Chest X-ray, PA view. Patient: 61 years old, sex F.
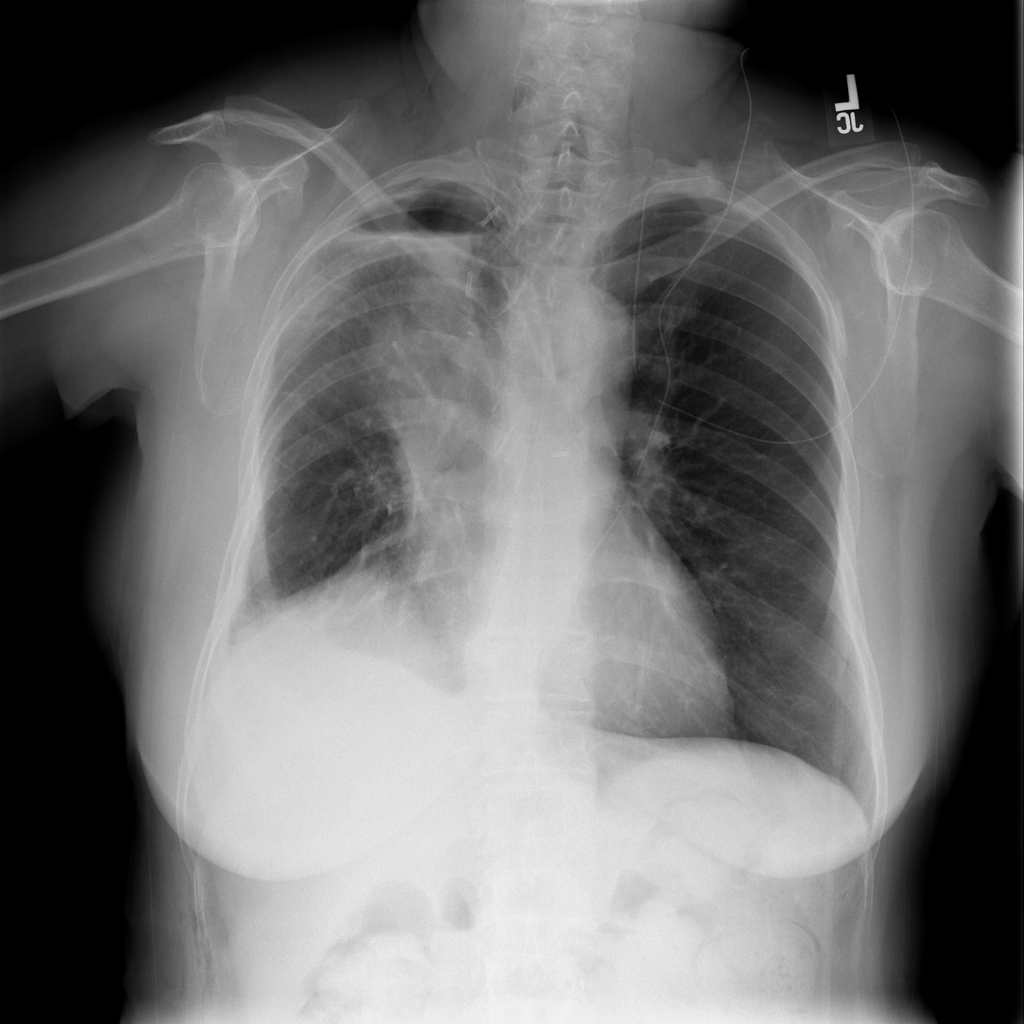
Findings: Pneumothorax